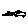
Label: car